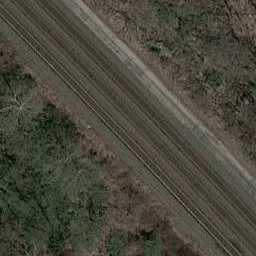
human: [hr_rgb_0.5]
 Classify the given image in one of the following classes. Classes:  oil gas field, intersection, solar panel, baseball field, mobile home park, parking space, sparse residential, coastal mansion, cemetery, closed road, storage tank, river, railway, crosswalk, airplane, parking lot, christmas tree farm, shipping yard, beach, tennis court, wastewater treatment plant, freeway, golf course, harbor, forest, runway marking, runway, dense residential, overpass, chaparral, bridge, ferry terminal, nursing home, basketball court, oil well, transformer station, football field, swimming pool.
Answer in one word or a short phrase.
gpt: railway